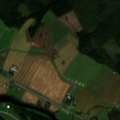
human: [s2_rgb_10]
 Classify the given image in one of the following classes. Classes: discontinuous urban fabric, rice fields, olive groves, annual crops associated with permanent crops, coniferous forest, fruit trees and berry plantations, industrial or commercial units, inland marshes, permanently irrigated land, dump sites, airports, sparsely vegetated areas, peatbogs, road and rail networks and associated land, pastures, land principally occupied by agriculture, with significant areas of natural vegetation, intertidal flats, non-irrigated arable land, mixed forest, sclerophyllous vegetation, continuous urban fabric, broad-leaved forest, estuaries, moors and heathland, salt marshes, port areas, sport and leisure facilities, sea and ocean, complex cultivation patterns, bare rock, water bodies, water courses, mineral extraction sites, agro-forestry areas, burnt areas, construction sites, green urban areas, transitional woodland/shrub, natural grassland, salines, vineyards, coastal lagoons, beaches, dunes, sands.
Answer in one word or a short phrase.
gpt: non-irrigated arable land, land principally occupied by agriculture, with significant areas of natural vegetation, coniferous forest